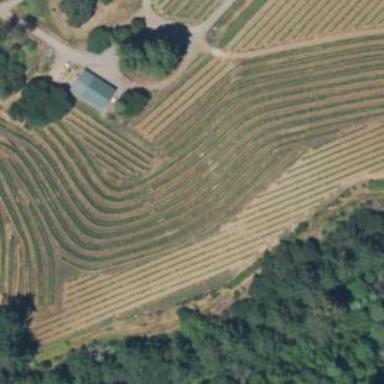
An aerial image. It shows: Vineyard where grapes are grown.